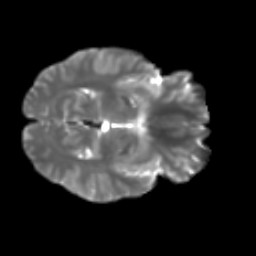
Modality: T2w
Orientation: axial
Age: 30
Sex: male
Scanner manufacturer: ge
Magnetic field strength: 3 T
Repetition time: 7.8 s
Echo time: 0.0607 s